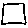
Label: square